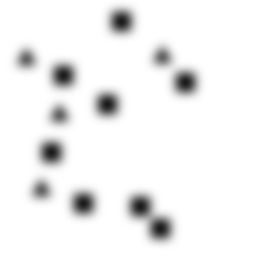
Squares: 8
Triangles: 4
Stars: 0
Total shapes: 12